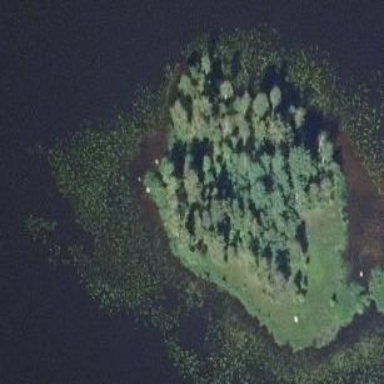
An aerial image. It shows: Islet.